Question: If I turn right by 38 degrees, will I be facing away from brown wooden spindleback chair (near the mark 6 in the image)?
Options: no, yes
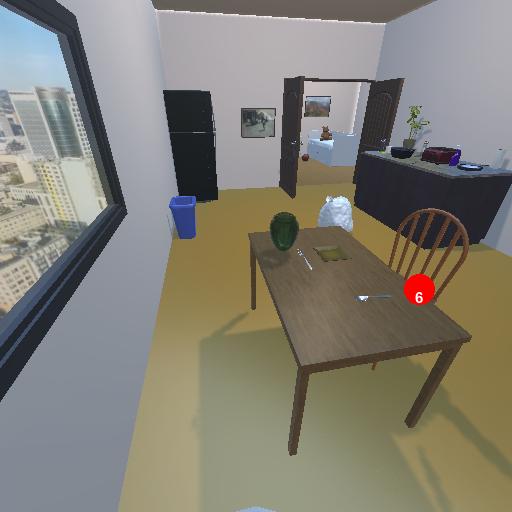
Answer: no